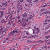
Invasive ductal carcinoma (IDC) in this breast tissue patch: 1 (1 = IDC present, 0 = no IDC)